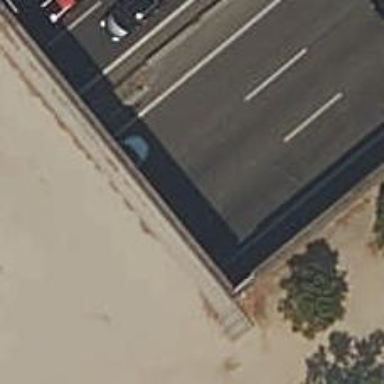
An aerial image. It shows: Asphalt motorway passing through tunnel.